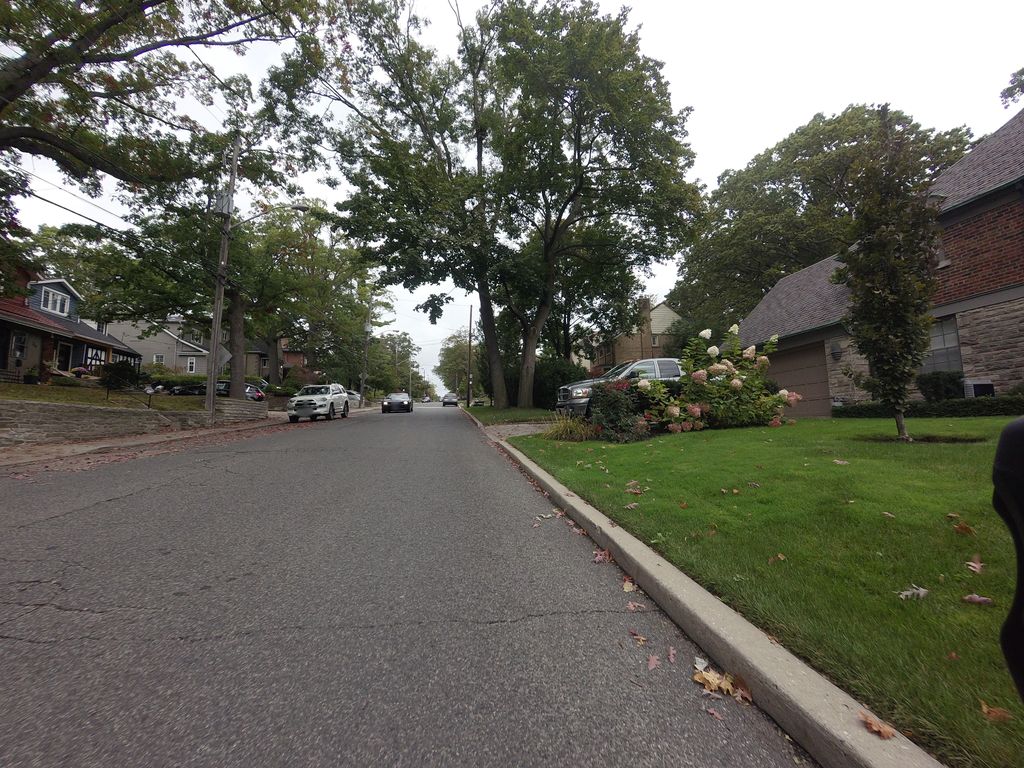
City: toronto